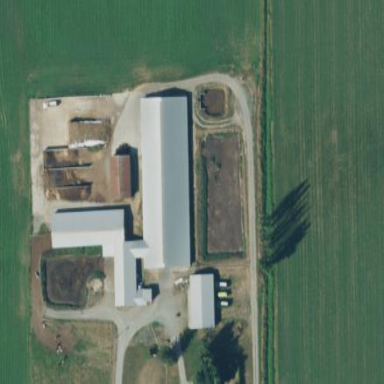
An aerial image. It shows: Farmyard area.